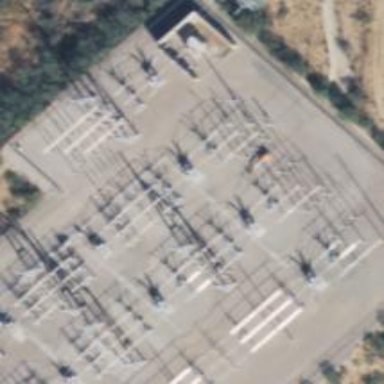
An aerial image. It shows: Switch used for power control.